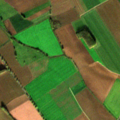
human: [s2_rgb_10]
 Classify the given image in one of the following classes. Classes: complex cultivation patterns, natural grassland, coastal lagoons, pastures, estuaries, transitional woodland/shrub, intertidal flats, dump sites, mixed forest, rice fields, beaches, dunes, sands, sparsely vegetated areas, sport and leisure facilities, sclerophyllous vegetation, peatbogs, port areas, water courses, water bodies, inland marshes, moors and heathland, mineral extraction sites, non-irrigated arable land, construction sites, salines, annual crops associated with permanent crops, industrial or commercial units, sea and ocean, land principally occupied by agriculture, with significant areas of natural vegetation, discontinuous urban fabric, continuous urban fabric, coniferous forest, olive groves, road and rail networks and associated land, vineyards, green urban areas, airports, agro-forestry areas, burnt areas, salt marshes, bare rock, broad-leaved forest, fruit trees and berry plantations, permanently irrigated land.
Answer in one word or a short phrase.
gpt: non-irrigated arable land, pastures